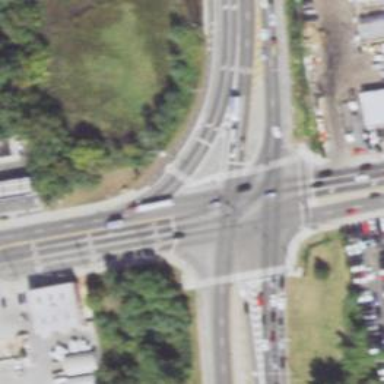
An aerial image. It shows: Trunk link highway with asphalt surface.